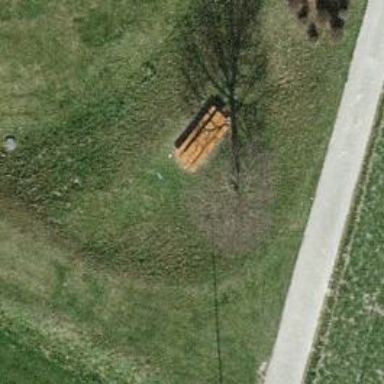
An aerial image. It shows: Picnic table located in leisure land area.